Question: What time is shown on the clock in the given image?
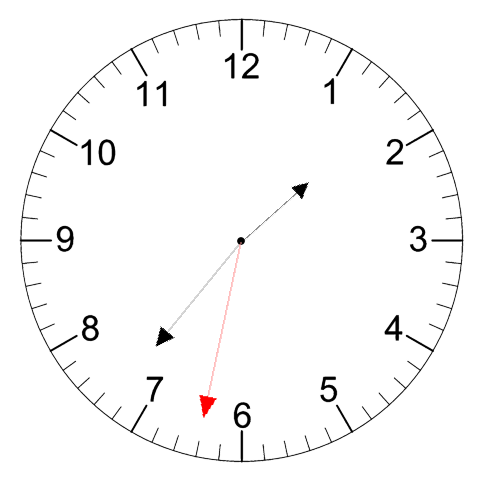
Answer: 01:36:32